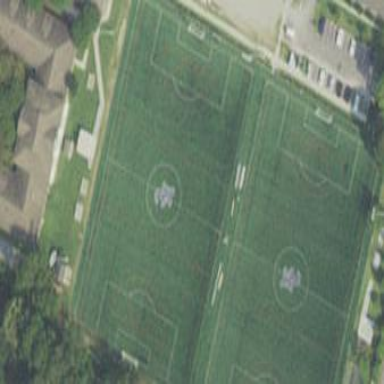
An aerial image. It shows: Soccer pitch for leisureland activities.